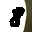
Label: 8